九年级 · 解析几何
抛物线 $y=a x^{2}+b x+c$ 的对称轴是直线 $x=-2$. 抛物线与 $x$ 轴的一个交点在点 $(-4,0)$和点 (-3,0) 之间, 其部分图象如图所示. (1) $b-4 a=0$; (2) $a+b+c>0$ ；(3) $c<3 a$; (4) $b^{2}+2 b>4 a c$. 所述 4 个结论中正确的是 ( ).

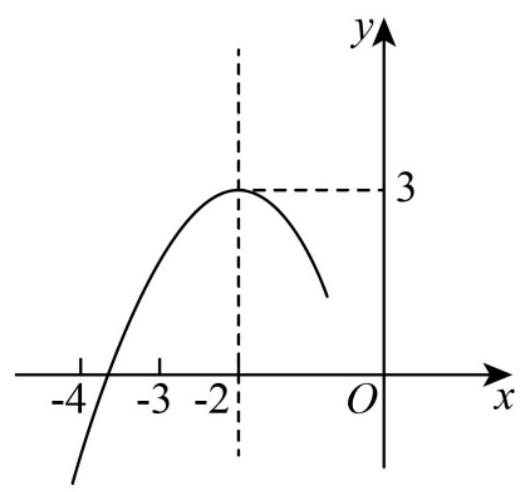
A. (1)(2)
B. (1)(4)
C. (2)(3)
D. (1)(3)(4)

答案: B
解析: 由对称轴为 $x=-\frac{b}{2 a}=-2$, 可判断(1); 由 $x=1$ 时, $y<0$, 可判断(2); 由 $x=-1$ 时, $y>0$,以及对称轴为 $x=-\frac{b}{2 a}=-2$, 变形可判断(3); 根据抛物线的顶点坐标为 $(-2,3)$, 可得 $\frac{4 a c-b^{2}}{4 a}=3$,再结合 $b<0$, 即可对(4)作出判断.

【详解】解: $\because$ 拋物线的对称轴为 $x=-\frac{b}{2 a}=-2$,

$\therefore b=4 a$,

$\therefore 4 a-b=0$,

故(1)正确;

由图象可知, 当 $x=1$ 时, $y<0$,

即 $a+b+c<0$.

故(2)不正确;

由图象可知, 当 $x=-1$ 时, $y>0$,

即 $a-b+c>0$,

$\because b=4 a$,

$\therefore-3 a+c>0$, 即 $c>3 a$.

故(3)不正确;

$\because$ 抛物线的顶点坐标为 $(-2,3)$,

$\therefore \frac{4 a c-b^{2}}{4 a}=3$,

$\therefore 4 a c-b^{2}=12 a$.

$\because b=4 a$,

$\therefore 4 a c-b^{2}=3 b$,
$\therefore b^{2}-4 a c+2 b=-b>0$,

$\therefore b^{2}+2 b>4 a c$.

故(4)正确.

故选: B.

【点睛】本题考查二次函数的图象与性质，掌握二次函数图象的开口方向与系数的关系、对称轴、顶点坐标公式以及二次函数与一元二次方程的关系是解答本题的关键.